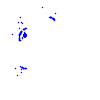
Particle: kaon